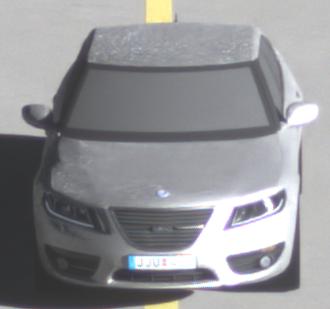
Make: Saab
Model: 5-Sep
Detailed model: 9-5 1.6T
Model produced from: 2010/06
Model produced until: 2011/12
Doors: 4
Color: white
Road condition: dry road
Daytime: morning or afternoon
Contrast: high contrast